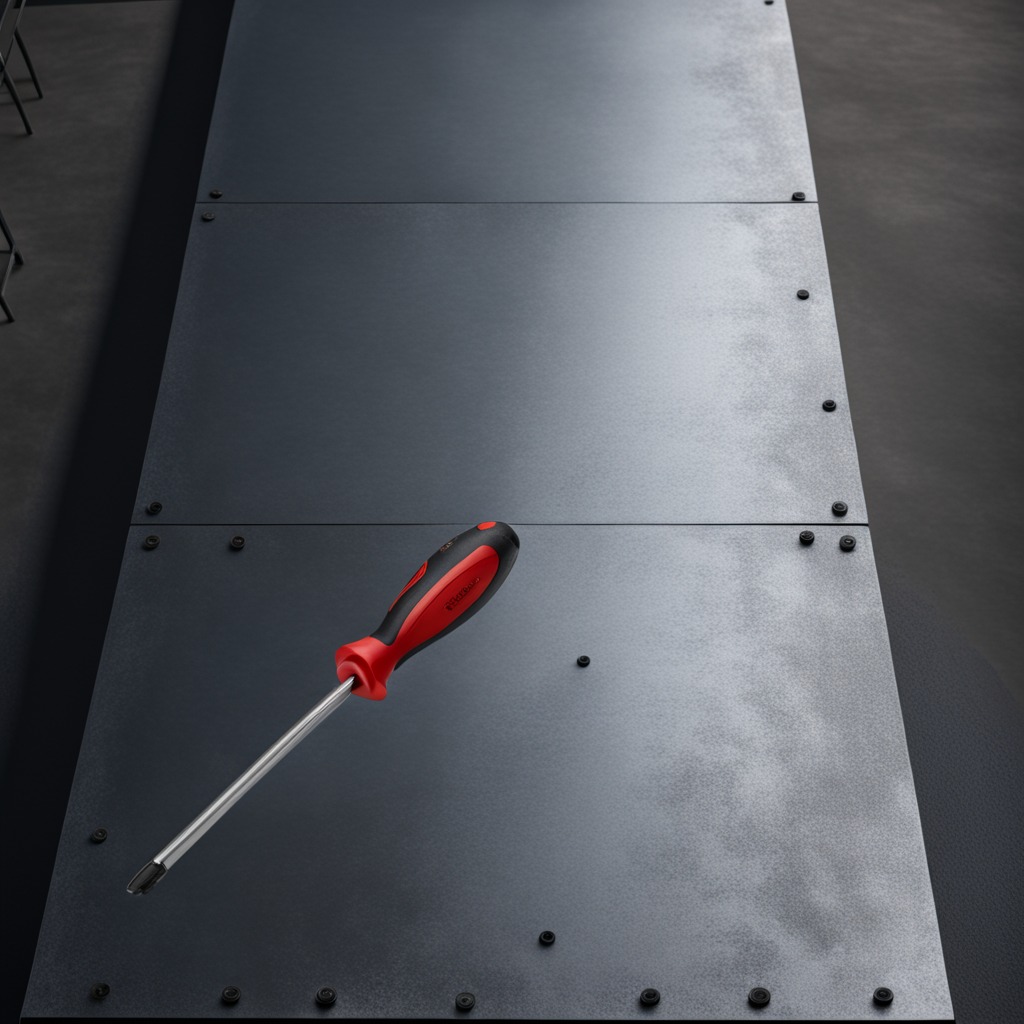
A screwdriver is lying on the cold steel table in a mining workshop.